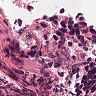
Metastatic tissue present: no